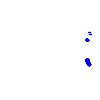
Particle: electron